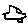
Label: car